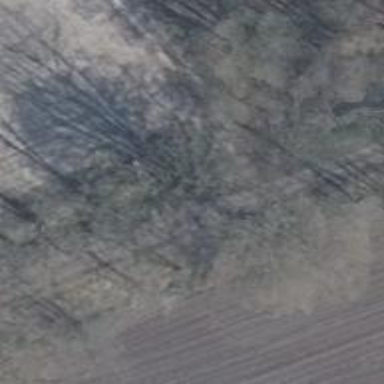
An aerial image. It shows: Row of trees in natural setting.